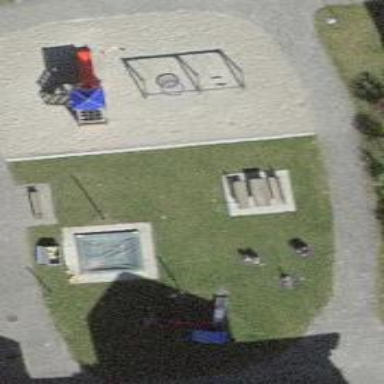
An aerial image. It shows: Playground area for leisure activities on the land.